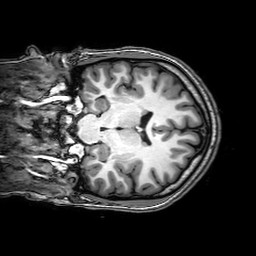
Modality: T1w
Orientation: coronal
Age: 19
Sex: female
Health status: healthy
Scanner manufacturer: philips
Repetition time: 0.008202 s
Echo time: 0.00376 s